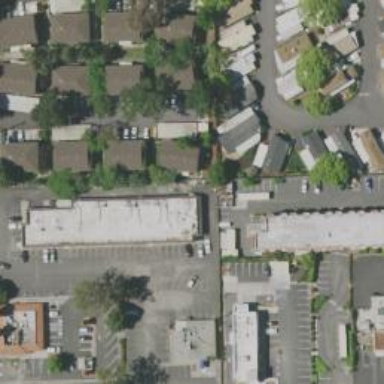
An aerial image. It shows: Supermarket.